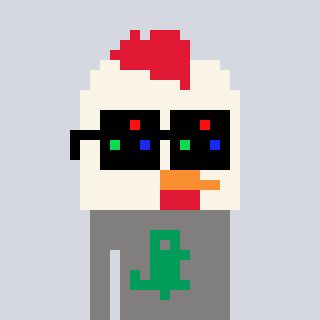
a pixel art character with square black sunglasses, a chicken-shaped head and a bluegrey-colored body on a cool background